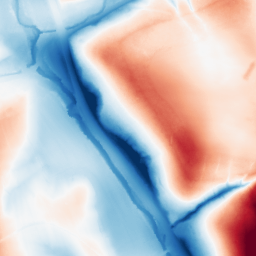
Category: classical
Decomposition family: gaussian_anisotropic
Decomposition parameters: sigma_x: 50
sigma_y: 10
Upsampling method: lanczos
Upsampling parameters: scale: 4
Upsampling scale: 4